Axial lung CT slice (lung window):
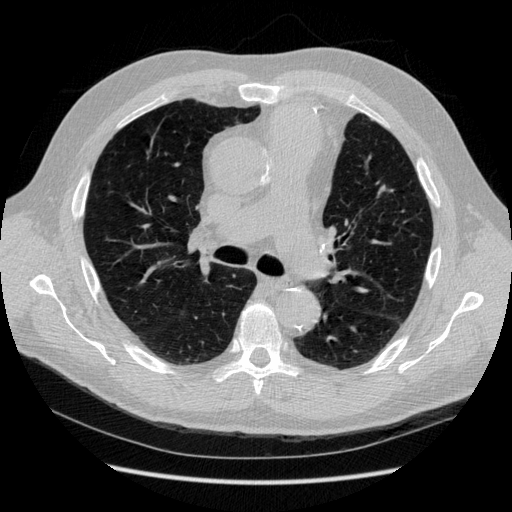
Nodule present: no